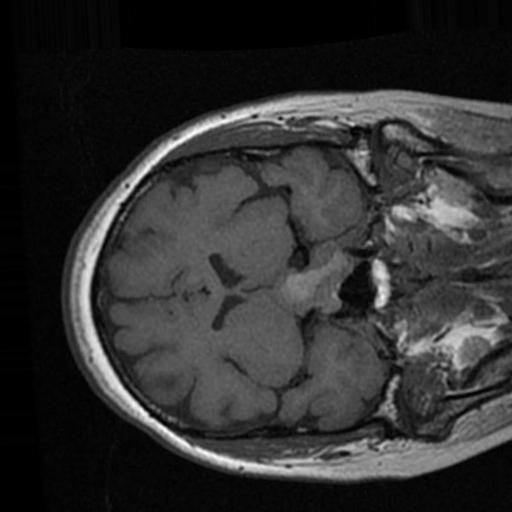
Label: brain_tumor